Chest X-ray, PA view. Patient: 35 years old, sex F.
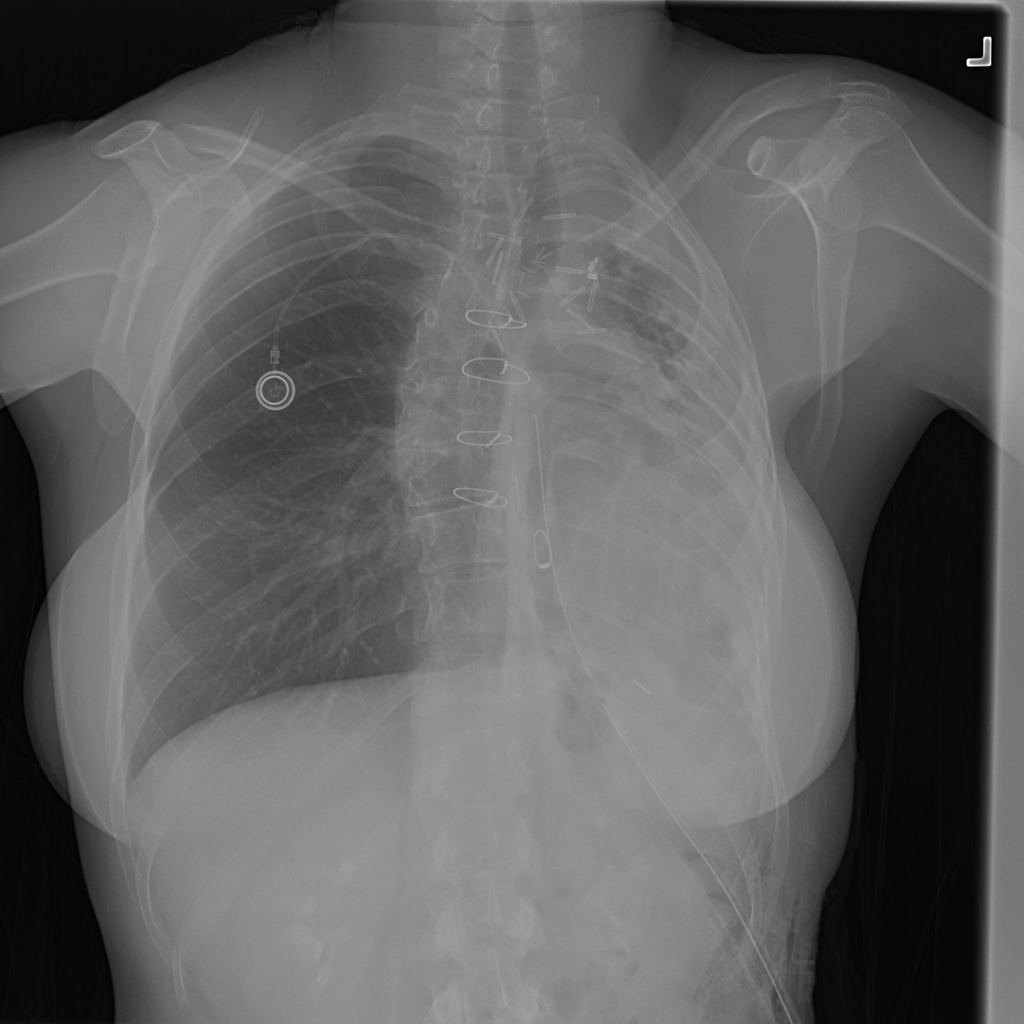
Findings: No Finding